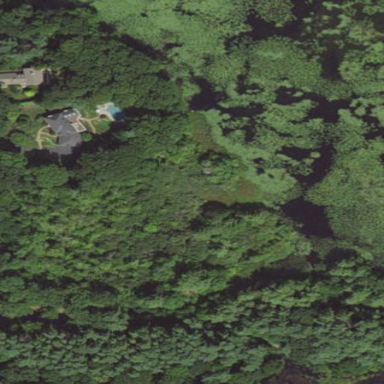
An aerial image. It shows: Marsh wetland.